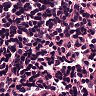
Metastatic tissue present: no